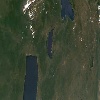
Label: land